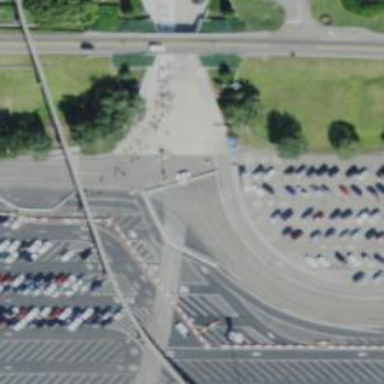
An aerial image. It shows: Designated parking area for trams located along service road.